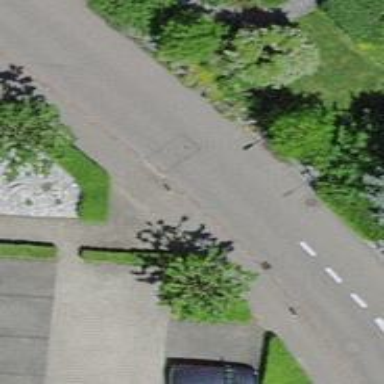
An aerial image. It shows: Residential road with asphalt surface and sidewalk on the left side.